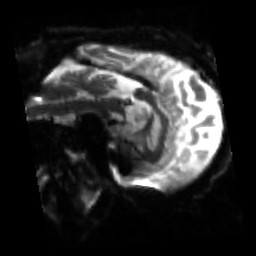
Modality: sbref
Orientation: sagittal
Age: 54
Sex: male
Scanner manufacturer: siemens
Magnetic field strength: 3 T
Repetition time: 4.71 s
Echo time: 0.0906 s